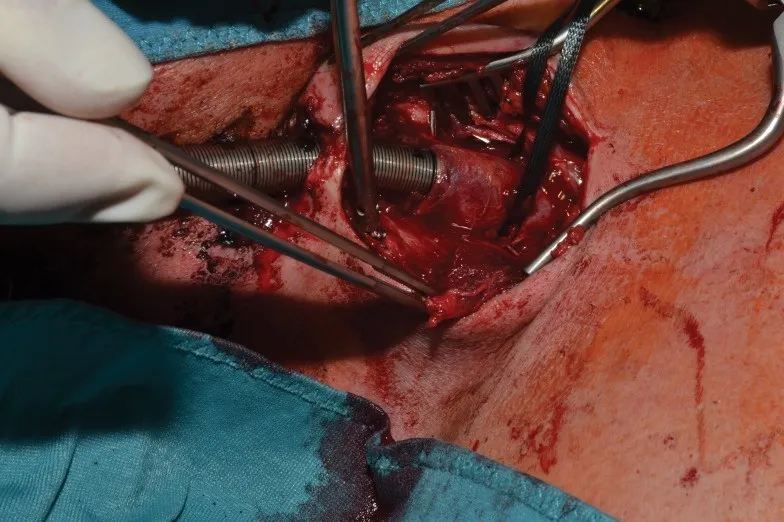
Adherence at the entry point of the cannula into the jugular vein while the cannula is being slightly pulled.
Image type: medical_photograph (other_medical_photograph)